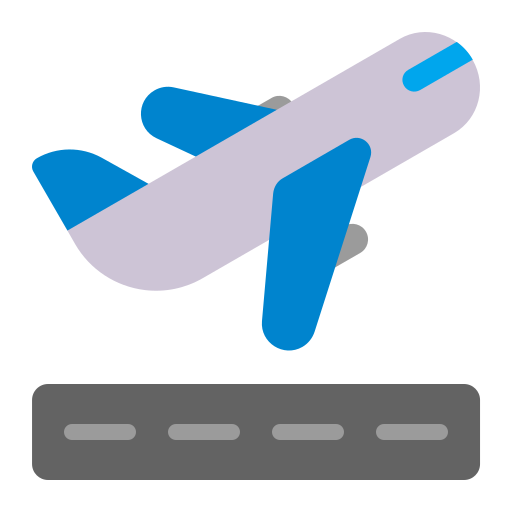
airplane departure flat